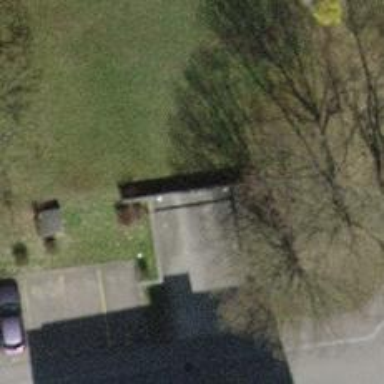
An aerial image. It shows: Parking entrance.